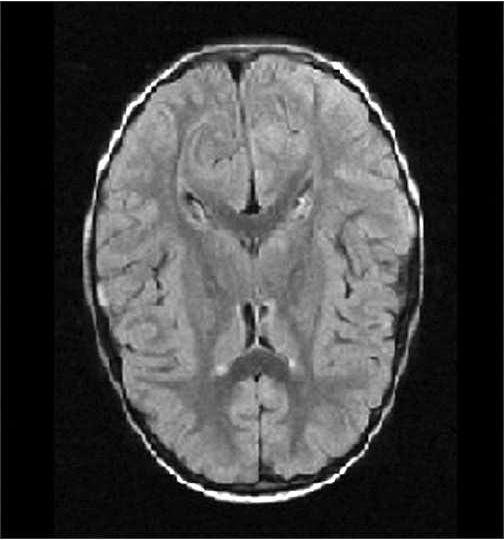
Label: notumor